Question: I have this ExpandableListView:
'''
<ExpandableListView
android:id="@+id/pizzaList"
android:layout_width="match_parent"
android:layout_height="0dp"
android:layout_weight="1"
android:groupIndicator="@null"
android:divider="@color/cacaca"
android:dividerHeight="1dp">
</ExpandableListView>
'''
'@color/cacaca' is:
'''
<item name="cacaca" type="color">#cacaca</item>
'''
The problem is the width of divider is 'match_parent' by default, but there is not a dividerWidth. How can I change this value ?
A screenshot:

Minium API is: '10 2.3.3'
Target: '15'
Thank you!!!
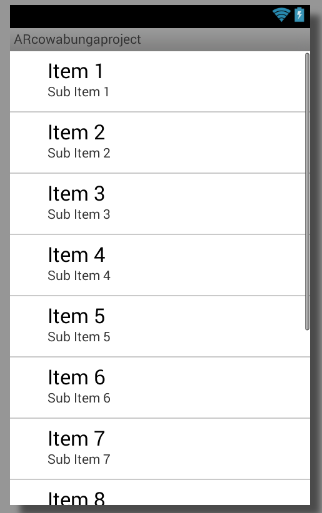
Answer: You can change the divider's width by creating your own class extending the ExpandableListView, and overwrite its onDraw() method, where you can specify custom measurements to it.
You can opt for a workaround too: set the divider to @null, and create a custom view to your renderers, with a horizontal line (view) at the bottom of each ViewGroup. You can assign the width you wish to this view, and it will look as a divider.
The second approach may be easier to go for, but I it's pricier too in terms of memory usage / layout speed.